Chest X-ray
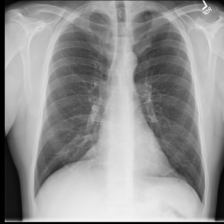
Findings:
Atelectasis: negative
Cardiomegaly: negative
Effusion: negative
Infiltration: negative
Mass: negative
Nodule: negative
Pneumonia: negative
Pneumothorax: negative
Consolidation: negative
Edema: negative
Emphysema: negative
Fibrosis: negative
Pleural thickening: negative
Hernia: negative